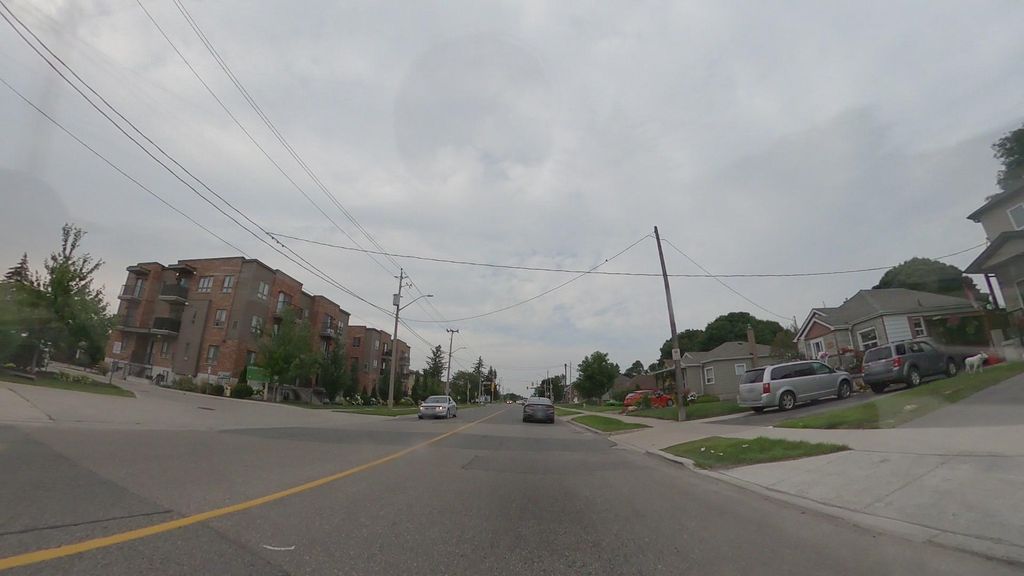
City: kitchener-waterloo